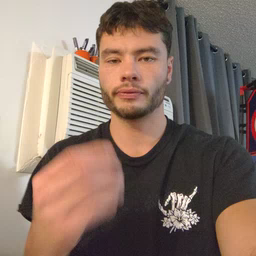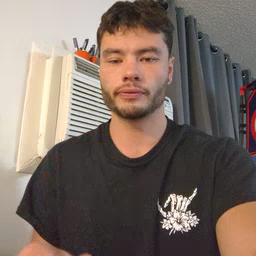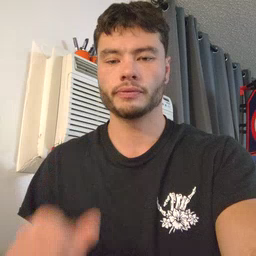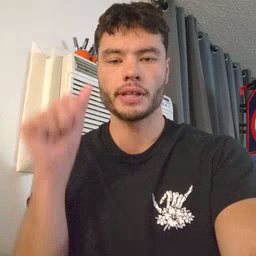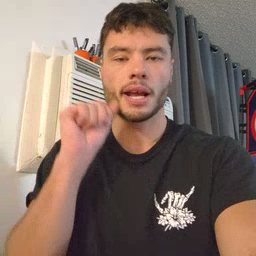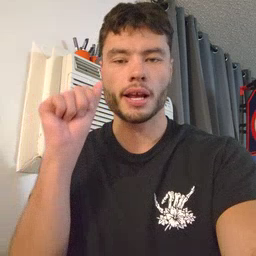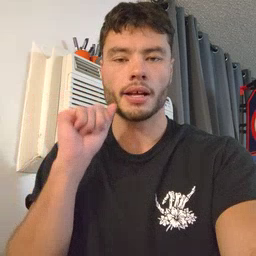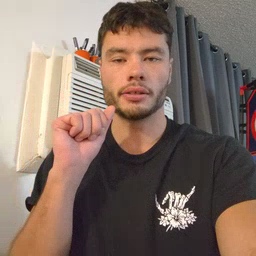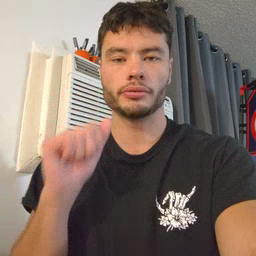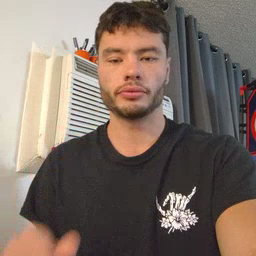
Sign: aunt